Field crop: tomato
Growth stage: 1
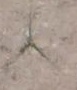
Species: cyperus